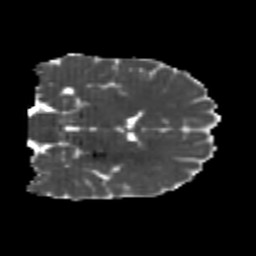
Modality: MD
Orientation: coronal
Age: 20
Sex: male
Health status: healthy
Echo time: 0.074 s